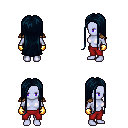
a pixel art fantasy rpg character, female body template, dark elf, purple skin, leather shoulder armor, red pants, raven extra-long hairstyle, gold gloves, four views (front, back, left, right), 2x2 character sprite sheet, small pixel art, hard edges, no anti-aliasing